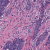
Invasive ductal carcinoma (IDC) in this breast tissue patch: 1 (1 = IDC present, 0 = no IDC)